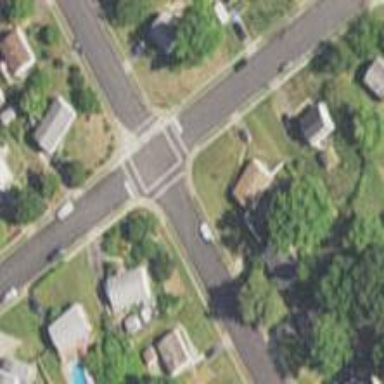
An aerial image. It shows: Residential road with asphalt surface. There is sidewalk on the left side.